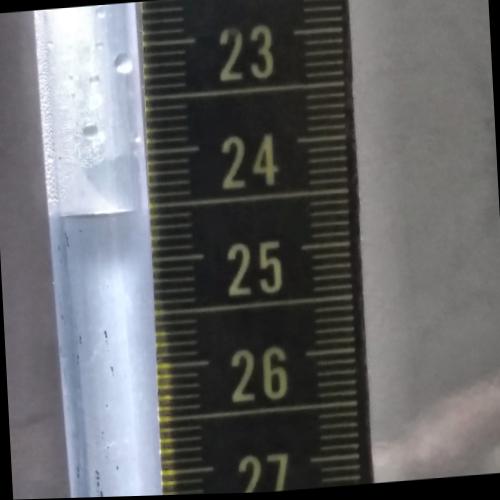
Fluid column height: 24.5 cm